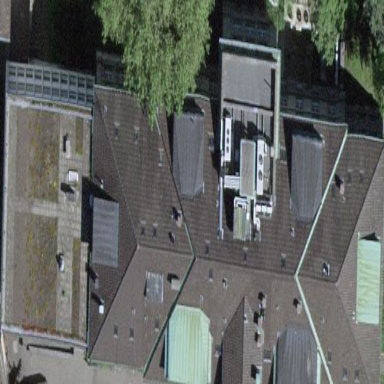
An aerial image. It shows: University building.